Question: I'm messing around with a content slider for a template I downloaded. I've got it pretty much how I want in all the modern browsers. Now I'm trying some cross browser testing and I've come across a bug in ie7 where it is stacking the items instead of floating them across the screen and hiding them.
Here's my site:
<URL>
But here's how it looks in IE7:

Any help would be amazing, thanks.
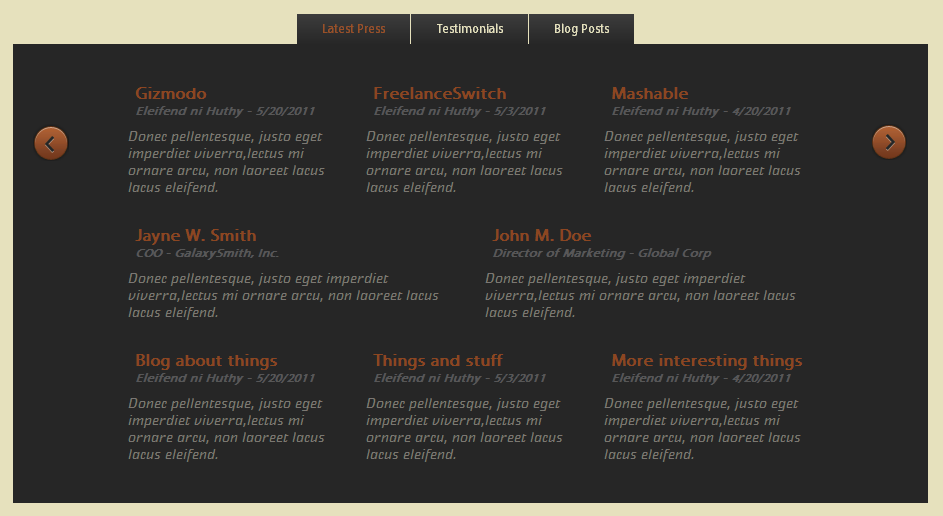
Answer: There's 2 errors in your Javascript.
You're trying to multiply a string by a number, which is causing it to break:
> '''
var height = '190',
width = '915',
slides = 3,
tabs = $('.tab'),
contentNum = 1;
'''
You're also missing the quotes around ''width'' in your jquery '.css()' function
> '''
$('.slider_main_inner').css({
width: slides * width,
});
'''
# Fixed Version
Use numbers instead of strings, and add the quotes around 'width'
> '''
var height = 190,
width = 915,
slides = 3,
tabs = $('.tab'),
contentNum = 1;
$('.slider_main_inner').css({
'width': (slides * width)
});
'''